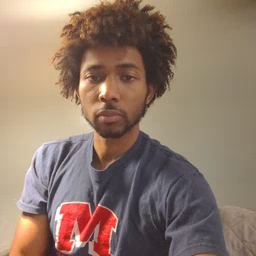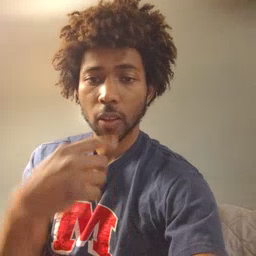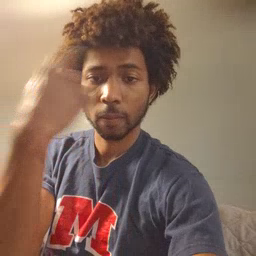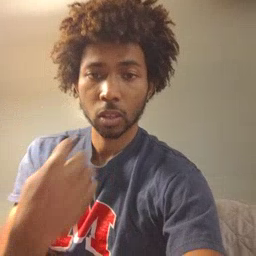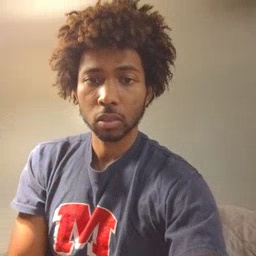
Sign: face